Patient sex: M
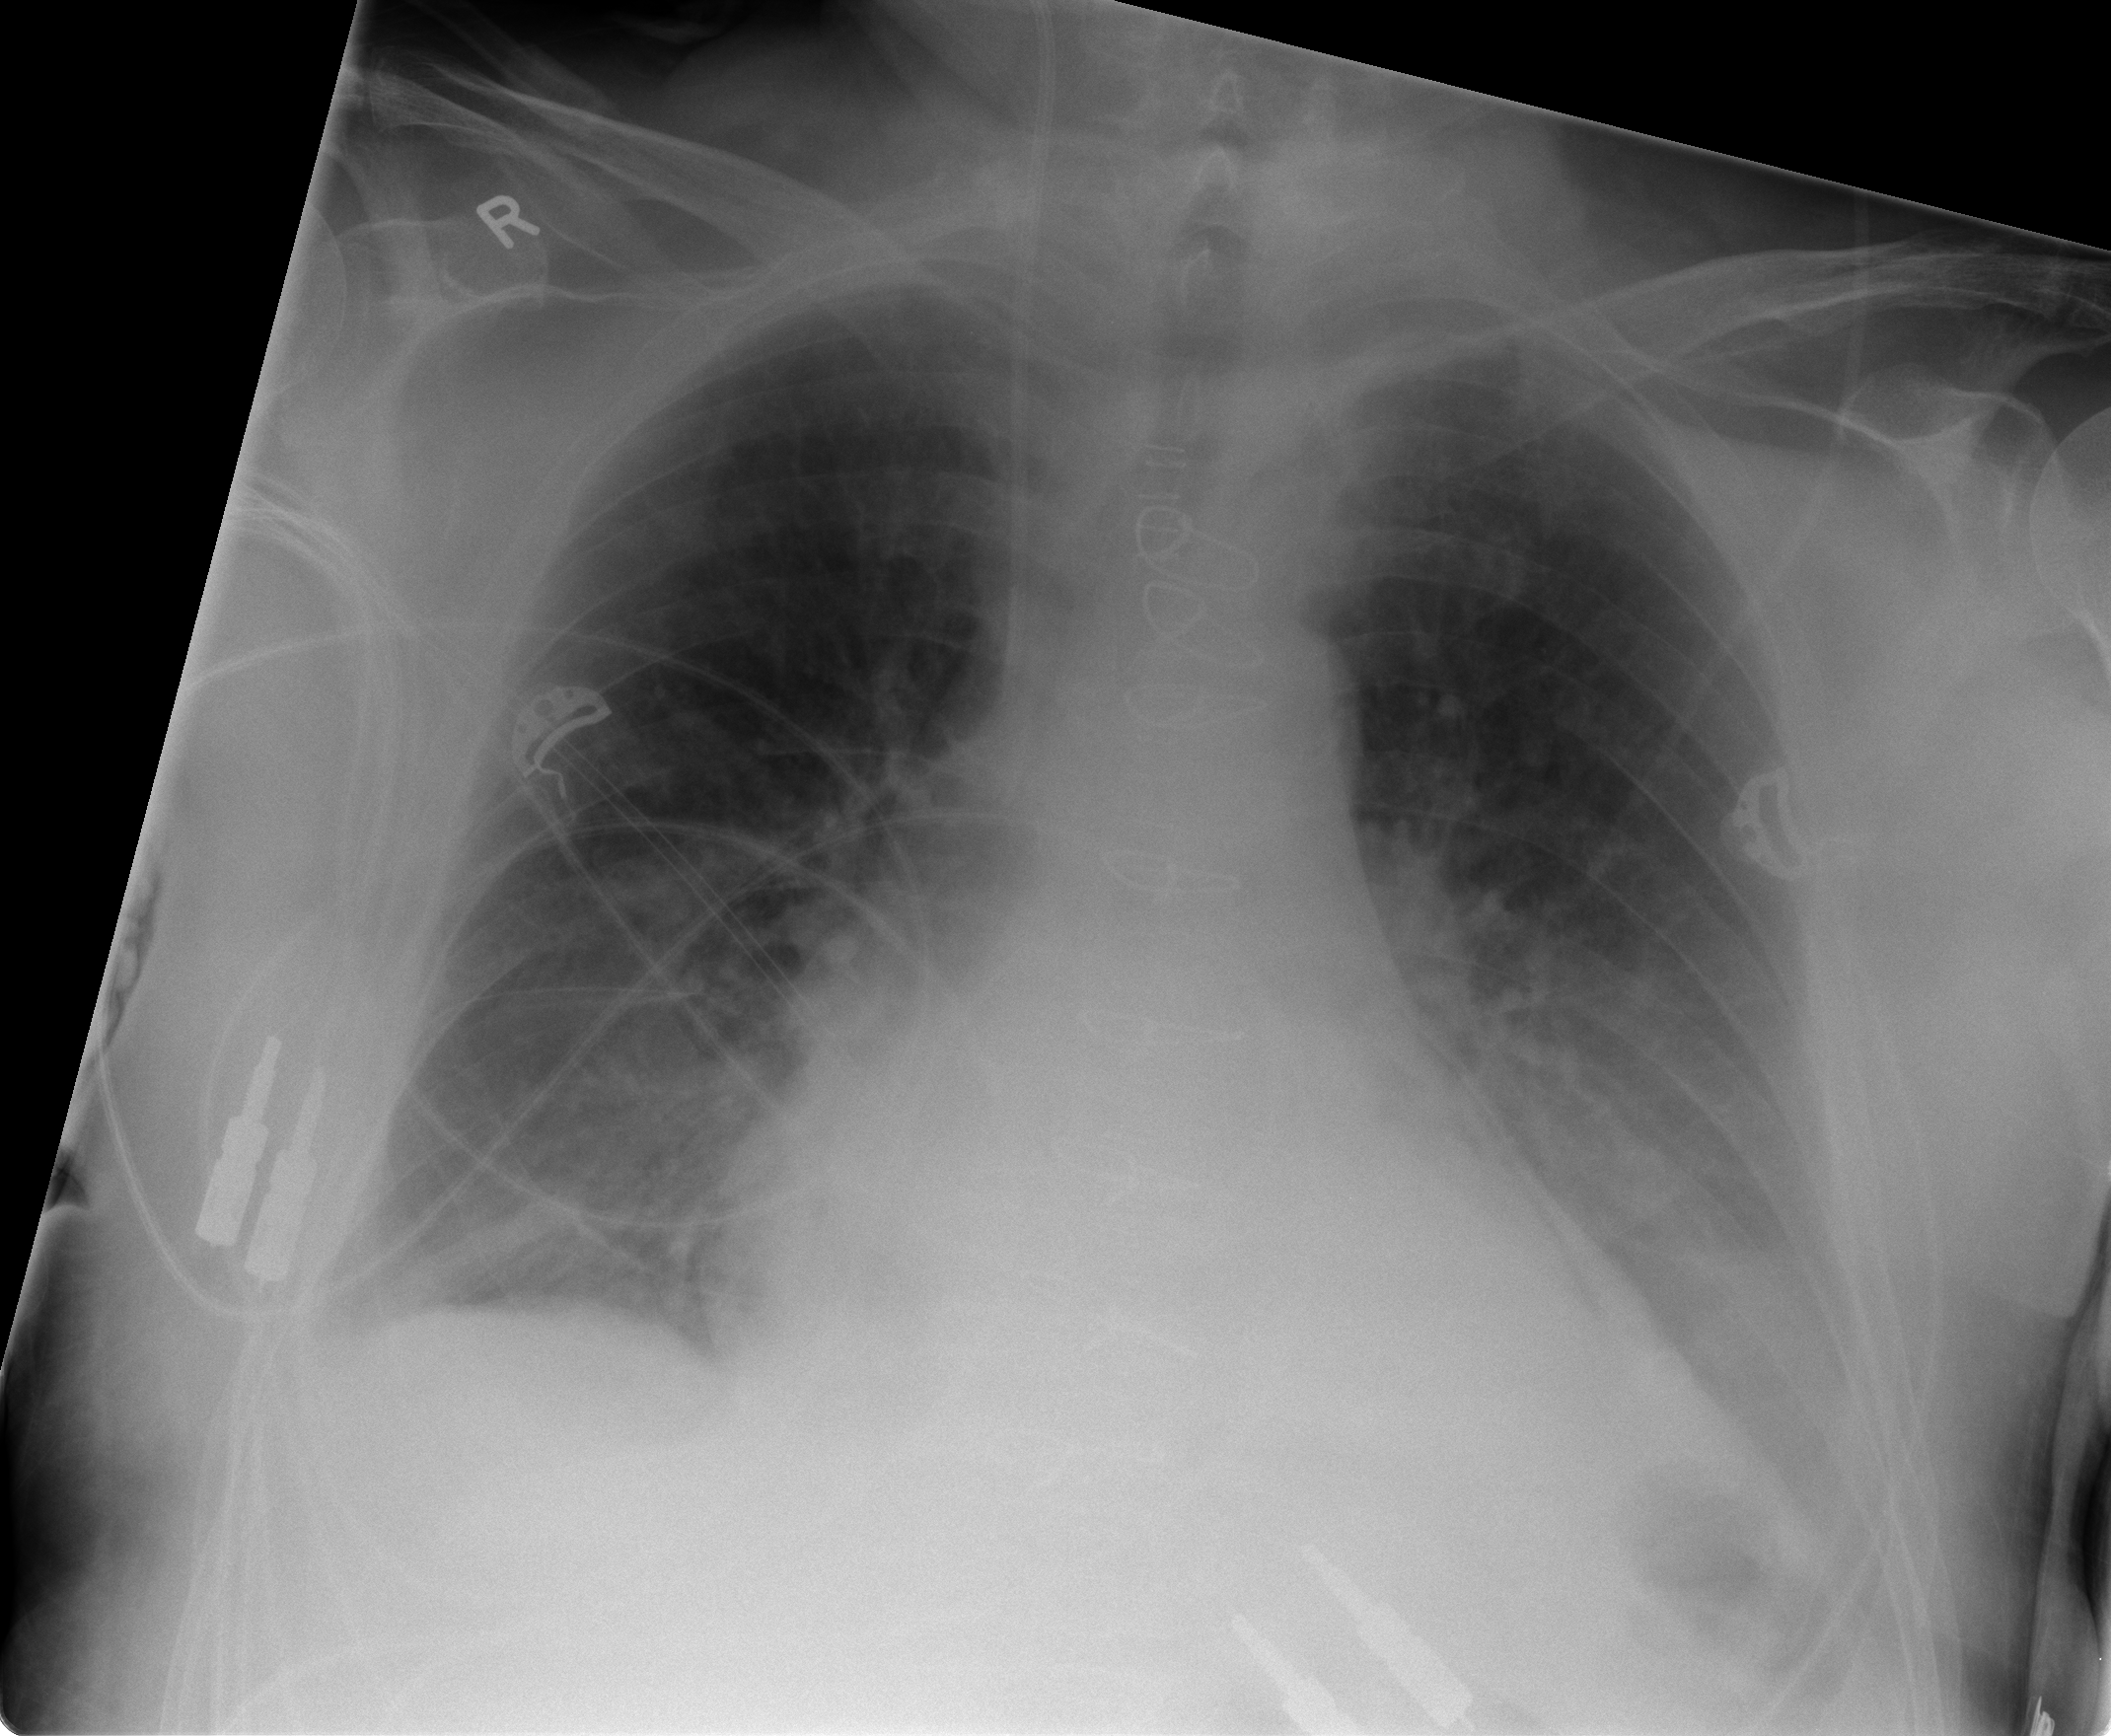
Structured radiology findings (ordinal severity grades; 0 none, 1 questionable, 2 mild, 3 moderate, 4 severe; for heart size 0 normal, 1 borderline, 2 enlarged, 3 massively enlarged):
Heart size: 1
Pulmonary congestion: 2
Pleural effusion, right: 1
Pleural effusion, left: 2
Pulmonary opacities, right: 0
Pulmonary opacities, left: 0
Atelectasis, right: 2
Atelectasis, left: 0